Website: lowes
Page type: review-order
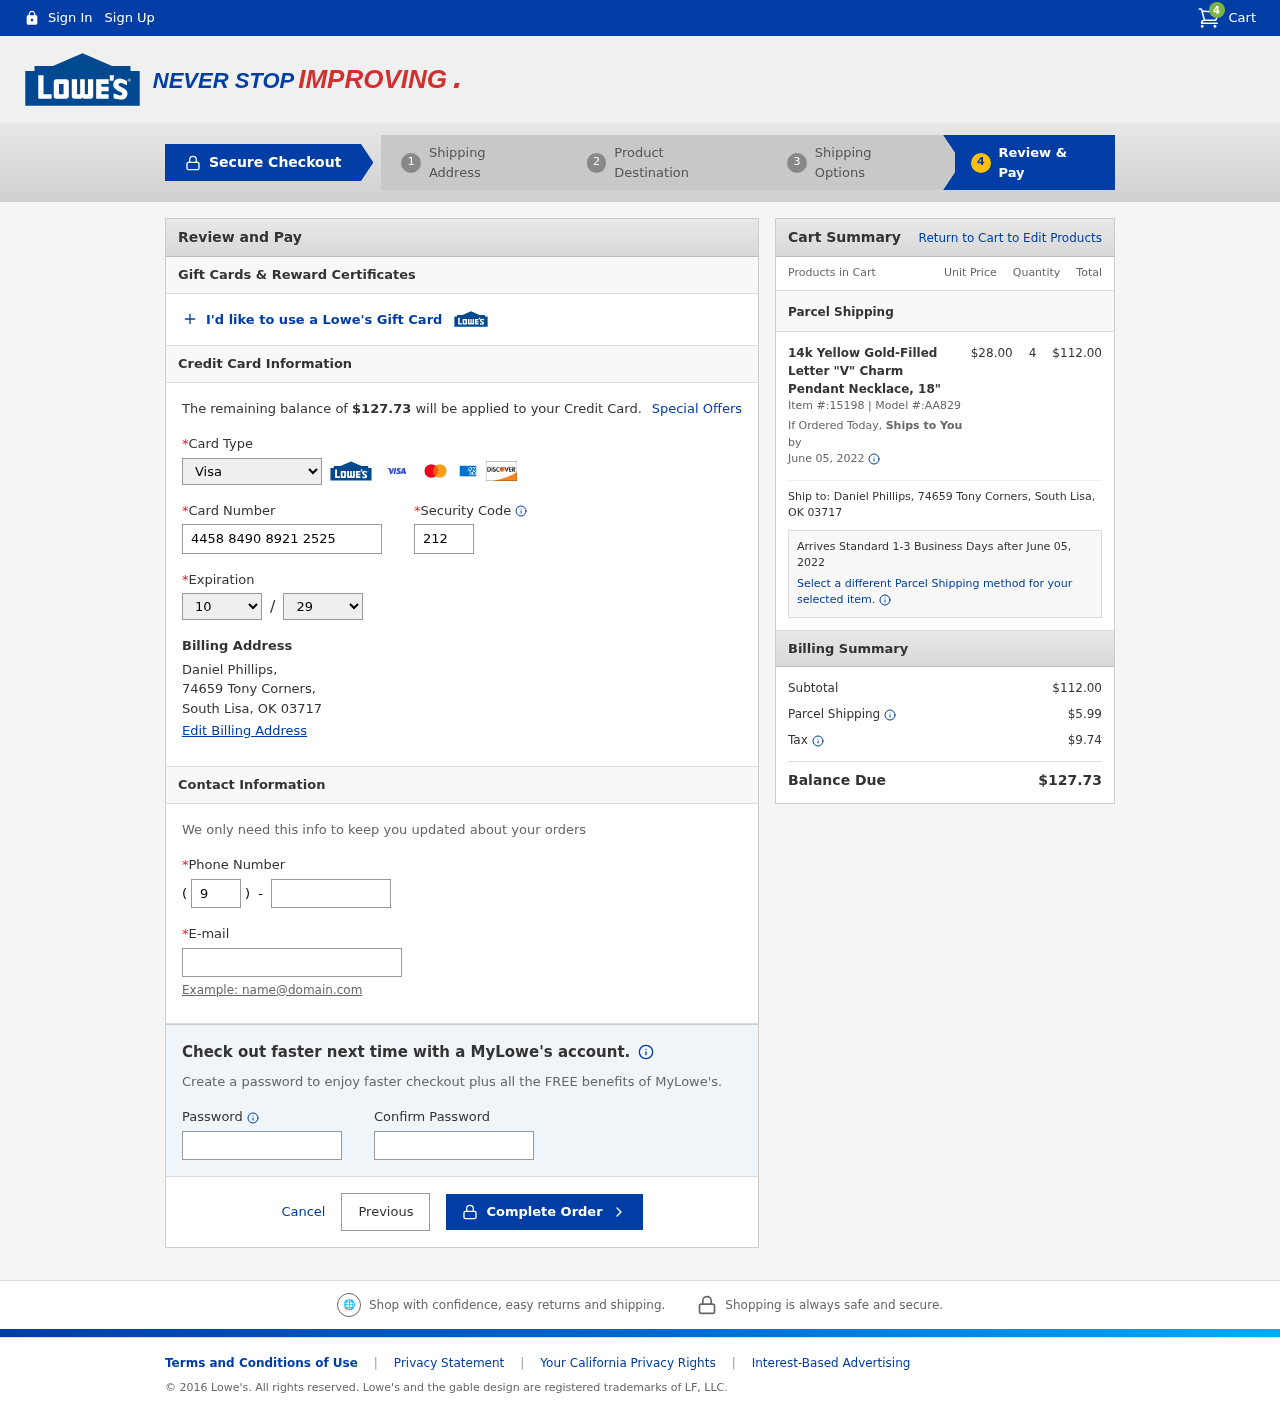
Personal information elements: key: PII_CARD_CVV
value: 212
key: PII_CARD_EXPIRY_MONTH
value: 10
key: PII_CARD_EXPIRY_YEAR
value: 29
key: PII_CARD_NUMBER
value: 4458 8490 8921 2525
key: PII_CARD_TYPE
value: Visa
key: PII_CITY
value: South Lisa
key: PII_EMAIL
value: dphillips@gmail.com
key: PII_FULLNAME
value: Daniel Phillips,
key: PII_PHONE
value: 9745760302
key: PII_PHONE_AREA
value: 974
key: PII_POSTCODE
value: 03717
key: PII_STATE_ABBR
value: OK
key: PII_STREET
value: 74659 Tony Corners
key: PII_STREET
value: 74659 Tony Corners,
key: PII_FULLNAME2
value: Daniel Phillips
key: PII_POSTCODE_FULL
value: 03717
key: PII_CITY_STATE
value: South Lisa, OK
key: PII_CITY_STATE_ZIP
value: South Lisa, OK 03717
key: PII_POSTCODE_NUMERIC
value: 3717
Product elements: key: PRODUCT1_NAME
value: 14k Yellow Gold-Filled Letter "V" Charm Pendant Necklace, 18"
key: PRODUCT1_PRICE
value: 28
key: PRODUCT1_QUANTITY
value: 4
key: PRODUCT1_ITEM_NUMBER
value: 15198
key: PRODUCT1_MODEL_NUMBER
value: AA829
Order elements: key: ORDER_NUM_ITEMS
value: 4
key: ORDER_TOTAL
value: $127.73
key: ORDER_SHIPPING_DATE
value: June 05, 2022
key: ORDER_SUBTOTAL
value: $112.00
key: ORDER_SHIPPING_DATE2
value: June 05, 2022
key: ORDER_SUBTOTAL2
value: $112.00
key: ORDER_SHIPPING_COST
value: $5.99
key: ORDER_TAX
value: $9.74